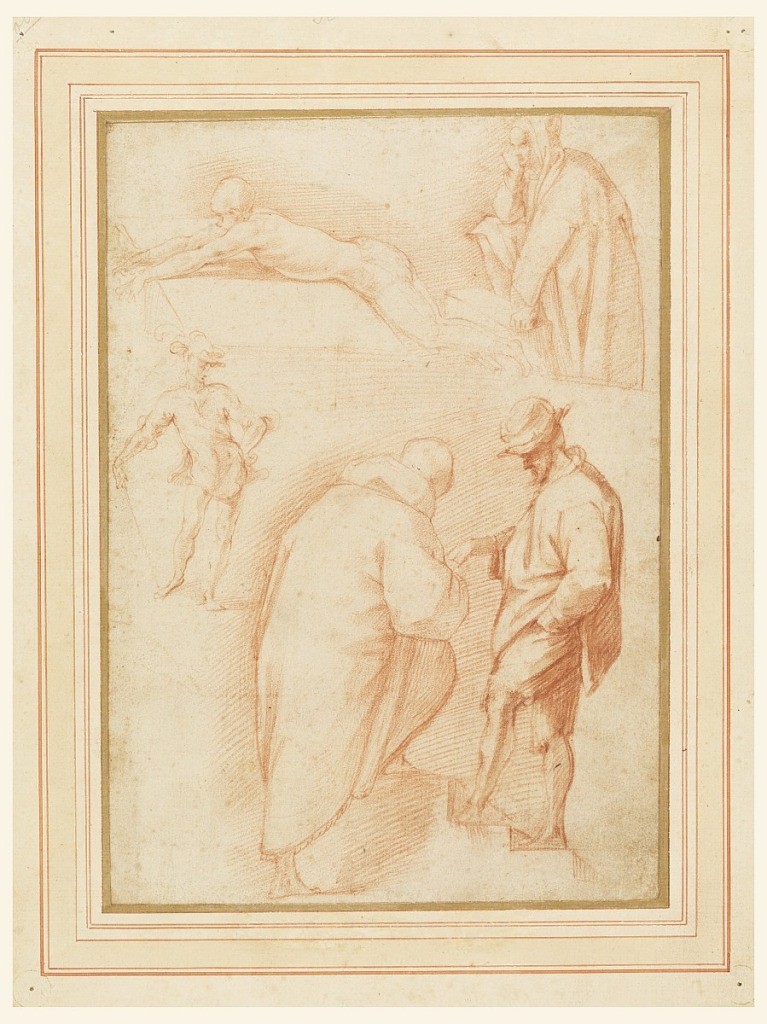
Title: Studies of Five Figures
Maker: Tomaso D'Antonio Manzuoli, called Maso da San Friano, 1536 – 1571
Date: ca. 1570
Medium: Red chalk on cream laid paper
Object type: Drawing
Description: Upper row, left: nearly nude man with bald head lays on a stone slab, at right, a cloaked man with his left hand upon a stone block and his head, right elbow on his right knee. Center, left: a gentleman, walking rests his right hand upon a walking stick. Below: a man, with his left hand in his pocket walks up stairs and gives something to a barefoot and bald man (who is probably a friar) in an overcoat, seen from the back.